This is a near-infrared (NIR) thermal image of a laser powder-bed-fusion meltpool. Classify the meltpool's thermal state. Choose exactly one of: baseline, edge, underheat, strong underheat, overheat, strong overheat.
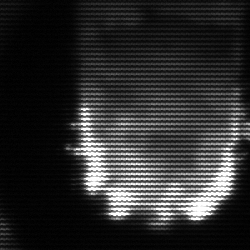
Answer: baseline